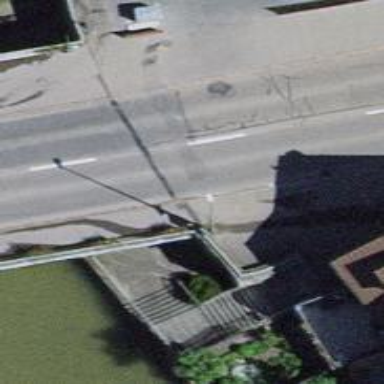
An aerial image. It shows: Primary highway bridge with asphalt surface and sidewalks on both sides.